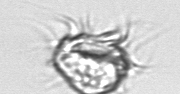
Label: Leegaardiella_ovalis